Question: I would like to plot some data, however the color bar is higher than the plot. How can I fix this?
'''
import numpy as np
import matplotlib.pyplot as plt
import scipy.interpolate
fig, ax = plt.subplots()
# Generate data:
x = np.linspace(1, 1, 10)
y = np.linspace(1,100, 10)
for i in range(10, 100, 10):
x = append(x, np.linspace(i, i, 10))
y = append(y, np.linspace(1, 100, 10))
z = numpy.random.uniform(-5, 5, size=100)
# Set up a regular grid of interpolation points
xi, yi = np.linspace(x.min(), x.max(), 100), np.linspace(y.min(), y.max(), 100)
xi, yi = np.meshgrid(xi, yi)
# Interpolate
rbf = scipy.interpolate.Rbf(x, y, z, function='linear')
zi = rbf(xi, yi)
s = ax.imshow(zi, vmin=z.min(), vmax=z.max(), origin='lower',
extent=[x.min(), x.max(), y.min(), y.max()])
plt.xlim([0,200])
#s = ax.scatter(x, y, c=z, marker = 's')
plt.colorbar(mappable=s, ax=ax)
plt.show()
'''

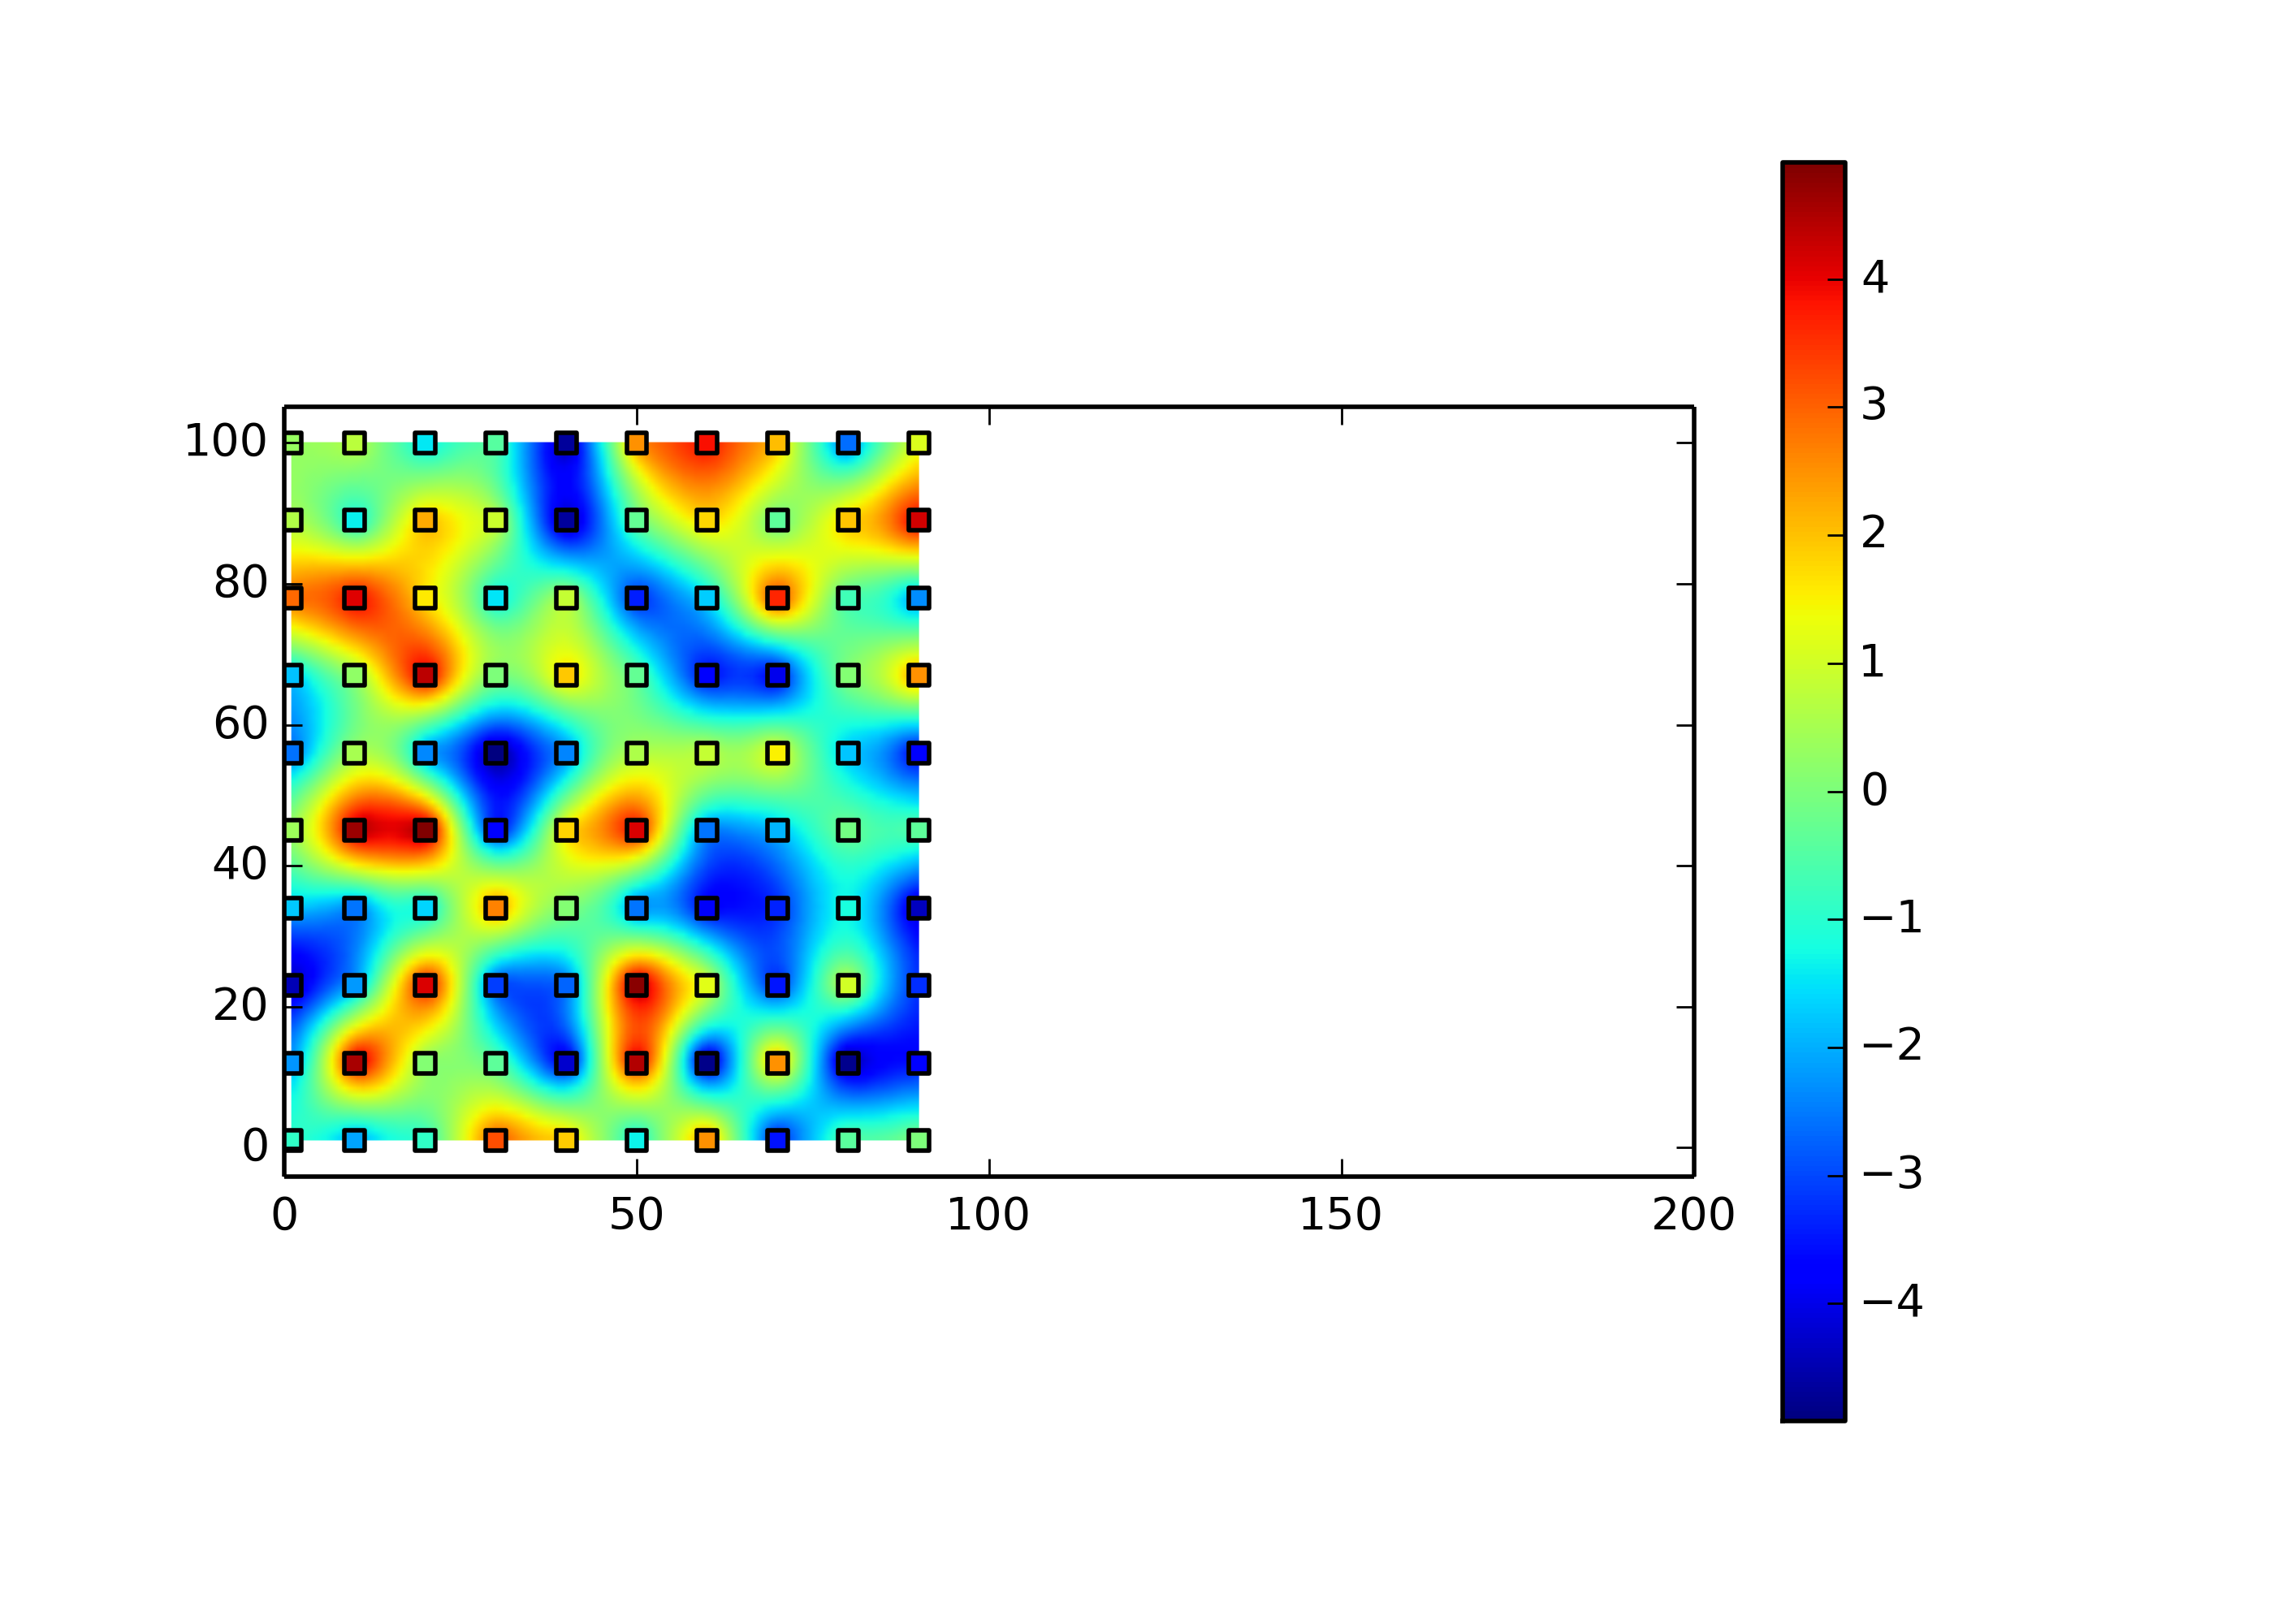
Answer: The easiest solution (for your example) is to remove the line
'''
plt.xlim([0,200])
'''
But since you've put it there, I assume that you want/need it there. So then, you have to manually adapt the height of the colorbar:
'''
cb = plt.colorbar(mappable=s, ax=ax)
plt.draw()
posax = ax.get_position()
poscb = cb.ax.get_position()
cb.ax.set_position([poscb.x0, posax.y0, poscb.width, posax.height])
'''
Using the 'shrink' argument of 'colorbar' as @MaxNoe suggests might also do the trick. But you will have to fiddle around to get the right value.